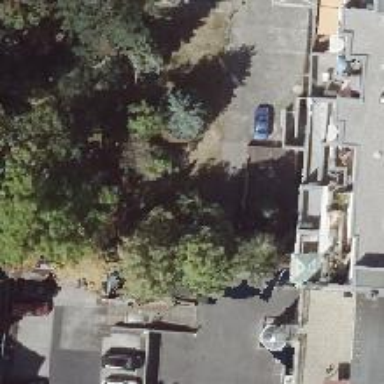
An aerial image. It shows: Urban tree with broadleaved deciduous leaves.